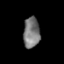
Tissue: prostate
Cell type: T cells
Senescence score: 0.854
Nuclear area (px): 499
Mean DAPI intensity: 120.206